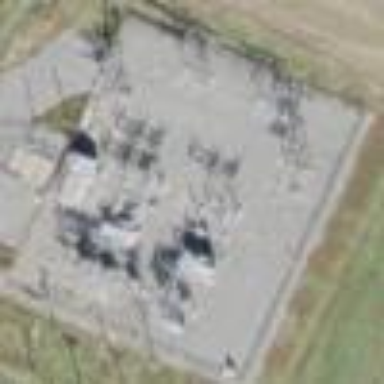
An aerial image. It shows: Power substation.